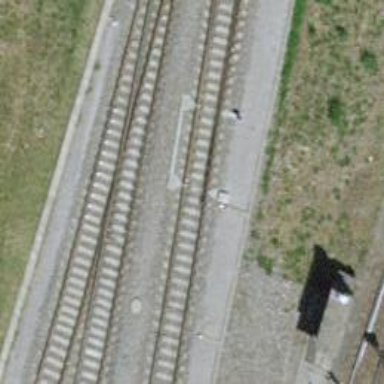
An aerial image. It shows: Railway switch.